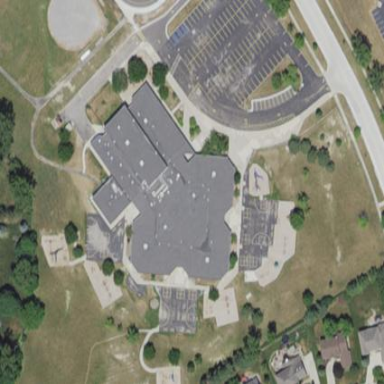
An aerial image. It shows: School building.